Interaction volume radius: 5 \u00c5
Interaction volume height: 25 \u00c5
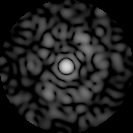
Disorder parameter: 0.7378